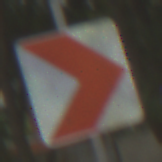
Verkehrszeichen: RichtungstafelnInKurvenKleinLinks
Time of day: MorningAfternoon
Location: Outdoor (Suburban)
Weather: PartlyCloudy
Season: NotSpecified
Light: Natural